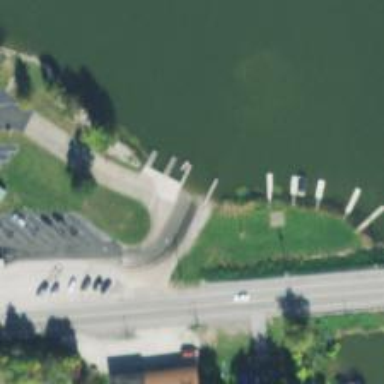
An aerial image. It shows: Slipway on service road for leisure land activities.